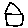
Label: house